Question: I've written some Delphi code I would like to share on GitHub. All code is contained in runtime and designtime packages as required. There are many "Project Options" to set for each project. (Output directories, search paths, compilation options, etc.) I've managed to find some default options that work well for my situation but reading other Q&As here it's clear there are multiple <URL>.

I've recently started using NodeJS. The NPM package manager makes it super easy to use third-party packages in a project. Packages are installed with one simple command on the command line. Packages will automatically install any required dependencies.
PS: Feel free to edit this question if you would like to add extra things to consider.
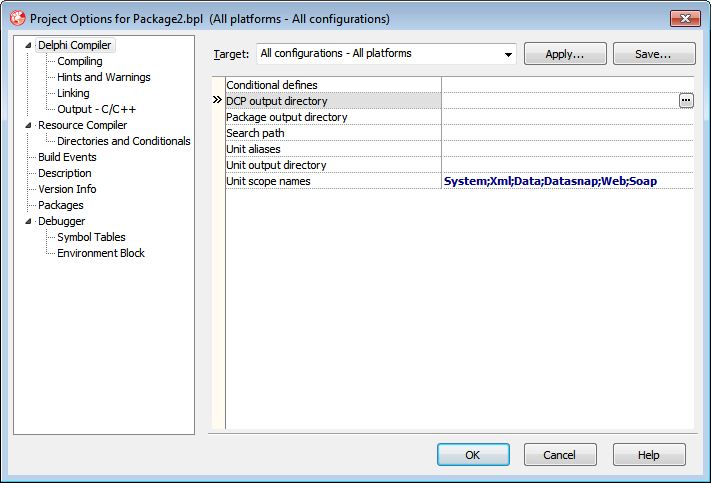
Answer: Let's say you have this structure
- - - - - - -
then set
- > ..\..\..\source- > ..\..\..in\Delphi XE7\$(Platform)\$(Config)
After compilation for and both and you will have this structure in the directory
- - - - - - - - - - - - - - - -
For installation you have to setup some path inside the IDE.
- > MYCOMPONENT => [root path to the files]- Repeat that for all supported platforms- > $(MYCOMPONENT)in\Delphi XE7\$(Platform)\Release- > $(MYCOMPONENT)\source- > $(MYCOMPONENT)in\Delphi XE7\$(Platform)\Debug
If there are some language related units there is also a place to add (see )
This ensures, that you have full debug feature (with option set) and on release you have no debug code in your application.
---
Just a sidenote on libraries you should not want to install because you only use them in some projects.
Simply use the Optionset combined with a environment variable.
Here my ('$(USRLIB)' points to a directory, where I collect all common used source code. And '$(USRLIB)\ext' is the place for all of the external libraries).
'''
<Project xmlns="http://schemas.microsoft.com/developer/msbuild/2003">
<PropertyGroup>
<DCC_UnitSearchPath>$(USRLIB)\ext\superobject;$(DCC_UnitSearchPath)</DCC_UnitSearchPath>
</PropertyGroup>
<ProjectExtensions>
<Borland.Personality>Delphi.Personality.12</Borland.Personality>
<Borland.ProjectType>OptionSet</Borland.ProjectType>
<BorlandProject>
<Delphi.Personality/>
</BorlandProject>
<ProjectFileVersion>12</ProjectFileVersion>
</ProjectExtensions>
</Project>
'''
To use the superobject library I simply add the optionset to the project (right mouse click on build configuration) and everything is fine.